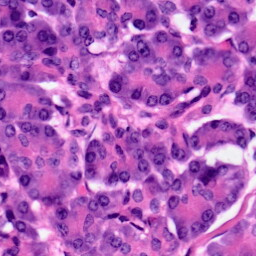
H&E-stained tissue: Pancreatic